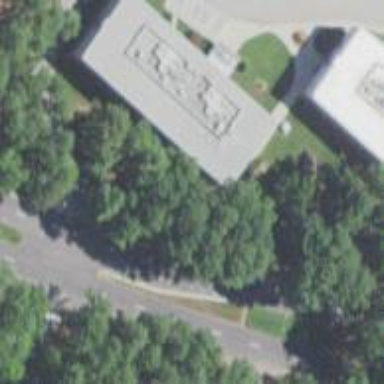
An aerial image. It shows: Commercial building.